Question: In general I know how to use css but not advanced css
So I need some help in order to start. Unfortunately I can't find any good and decent guide for tables without css and the part I want to do is very tricky. So here is what I want and what I've done so far.
The height is not fixed by the way so I want it flexible because the main text might be very long or very small
Here is what I've done so far
<URL>
This doesn't seem to work properly though because the minimum height is where the main text is and it never includes the whole picture. Some part of the picture is out of the container. Please can you contribute on this and explain me why do you have to take each step? My purpose is to learn from this and not just the solution. If you need something more please let me know.
Thank you very much in advance
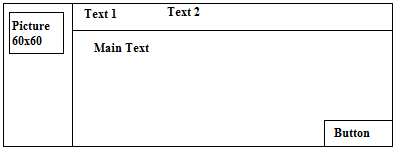
Answer: Try this:
JSFIDDLE: <URL>
Notice that there is no fixed height and the box will grow when the main text is longer.
HTML
'''
<div class="cartitem">
<div class="left">
<img src="http://images.pictureshunt.com/pics/p/pear-5428.jpg" width="60" height="60" alt=""/>
</div>
<div class="toptext">
top text top text top text
</div>
<p>
text text text text<br/>
text text text text text text text text text text text text <br/>
text text text text text text text text <br/>
</p>
<div class="buttonbar">
<button>click me</button>
</div>
</div>
'''
CSS
'''
.cartitem {
position: relative;
padding-left: 80px;
border: 1px solid #333;
}
.left {
position: absolute;
top: 0;
left: 0;
bottom: 0;
width: 80px;
}
.toptext {
background: silver;
}
.buttonbar {
text-align: right;
}
'''